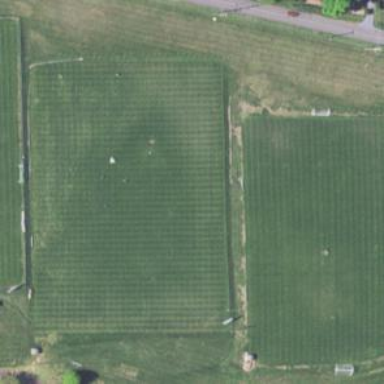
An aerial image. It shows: Athletics pitch used for leisure sports activities.